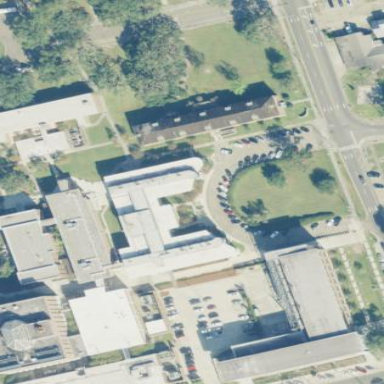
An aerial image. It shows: University building.